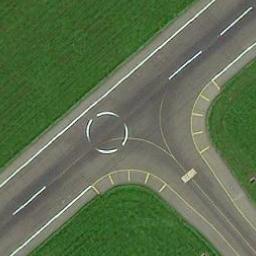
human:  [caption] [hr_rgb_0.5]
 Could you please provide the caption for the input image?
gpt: Next to the runway is a green lawn with white circles and dashes on the runway .

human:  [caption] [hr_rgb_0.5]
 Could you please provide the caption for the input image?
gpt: The runway is surrounded by grass .

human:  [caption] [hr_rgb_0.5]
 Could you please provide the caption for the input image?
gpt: The runway with a round marking connects another road .

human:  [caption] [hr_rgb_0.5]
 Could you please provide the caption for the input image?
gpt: The runway is on the grass .

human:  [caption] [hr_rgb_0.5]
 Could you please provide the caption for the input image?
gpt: There are green lawns beside the runway .